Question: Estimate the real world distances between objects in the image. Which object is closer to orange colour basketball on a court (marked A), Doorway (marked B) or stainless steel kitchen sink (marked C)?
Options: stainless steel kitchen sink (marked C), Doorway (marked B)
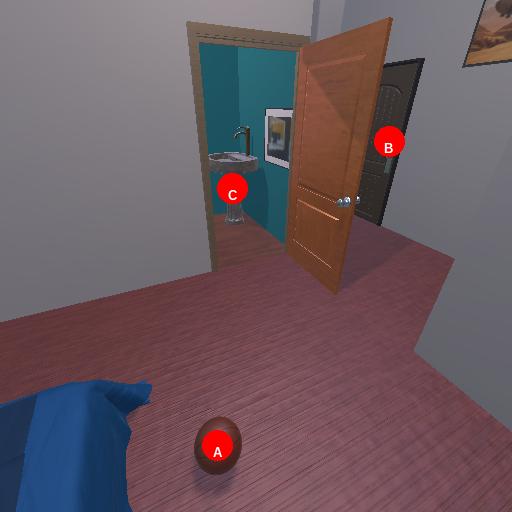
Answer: stainless steel kitchen sink (marked C)